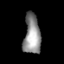
Tissue: lung
Cell type: Others
Senescence score: 0.2307
Nuclear area (px): 652
Mean DAPI intensity: 143.808